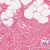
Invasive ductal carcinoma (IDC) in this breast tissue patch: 0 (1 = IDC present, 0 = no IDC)